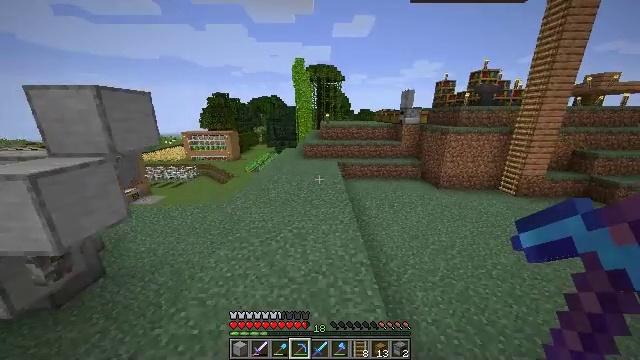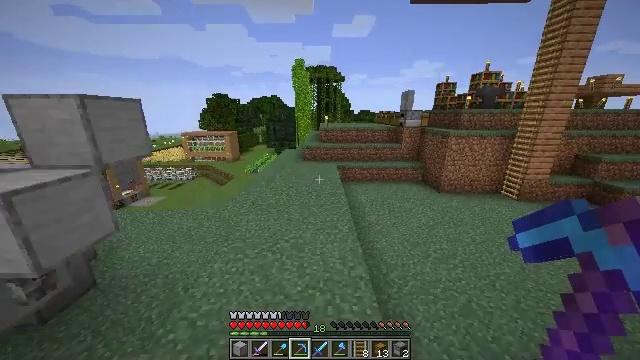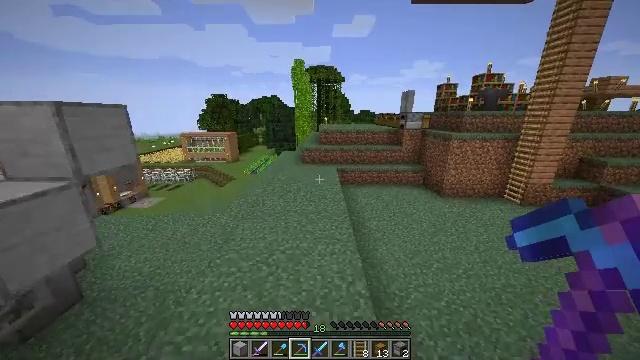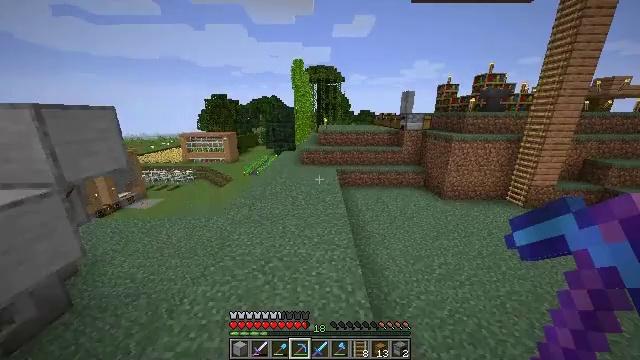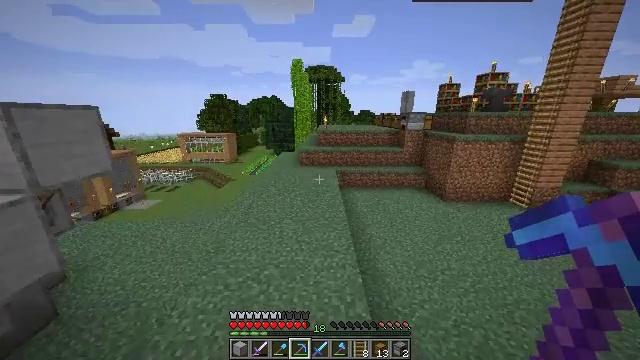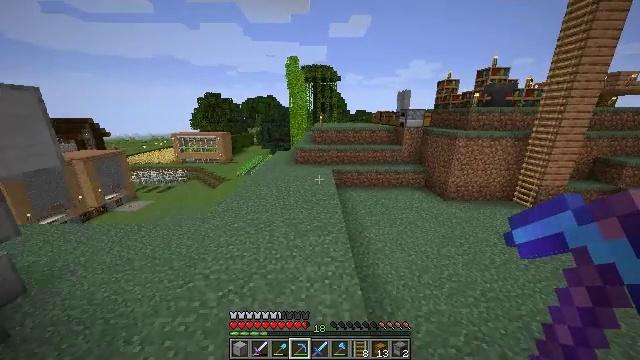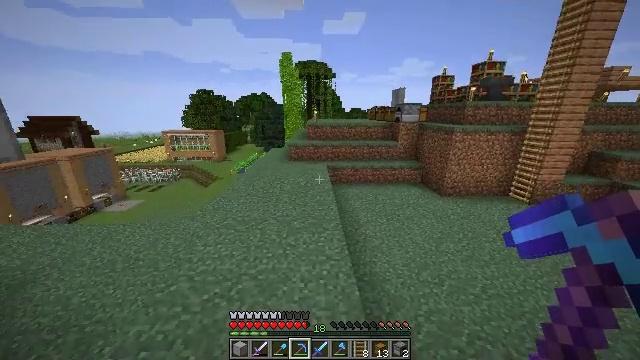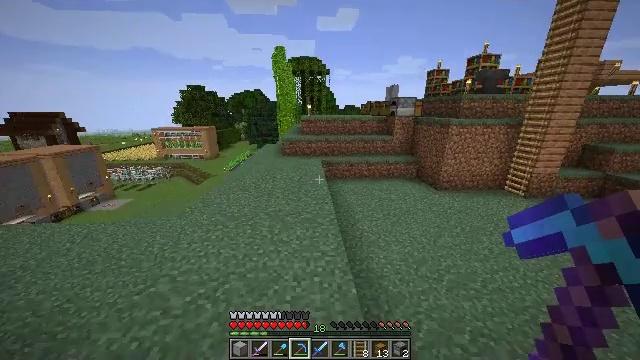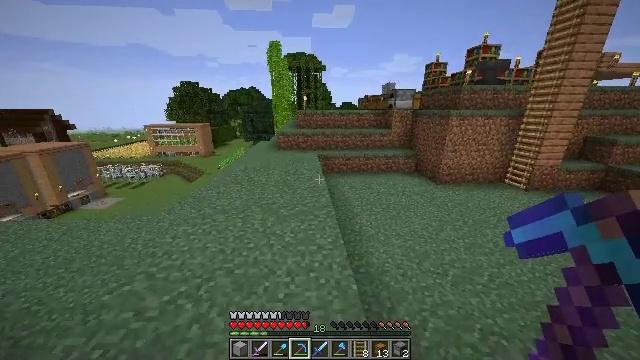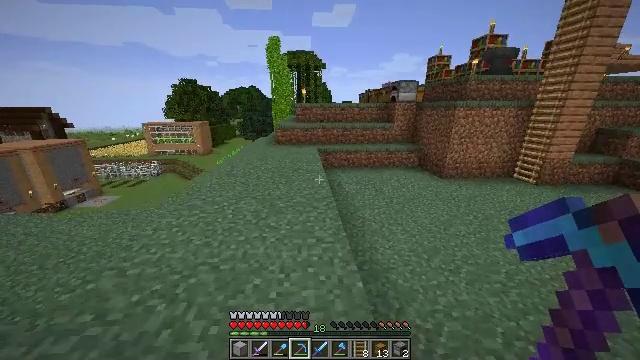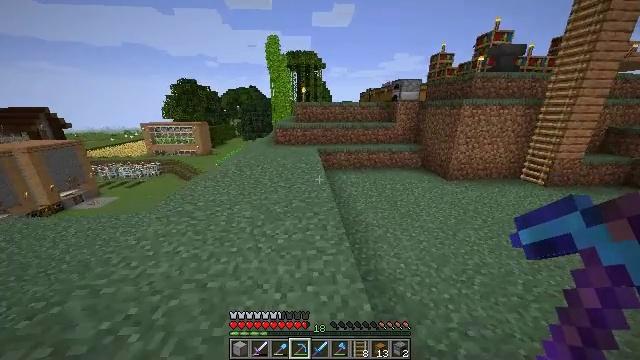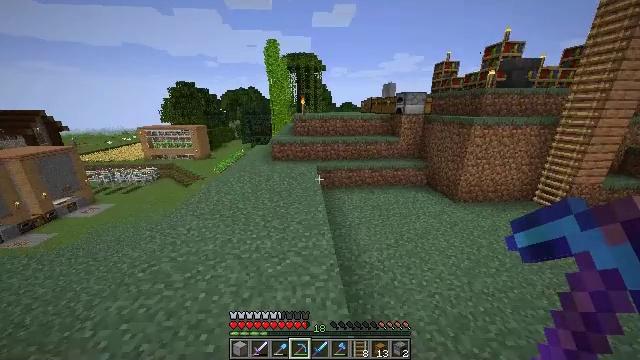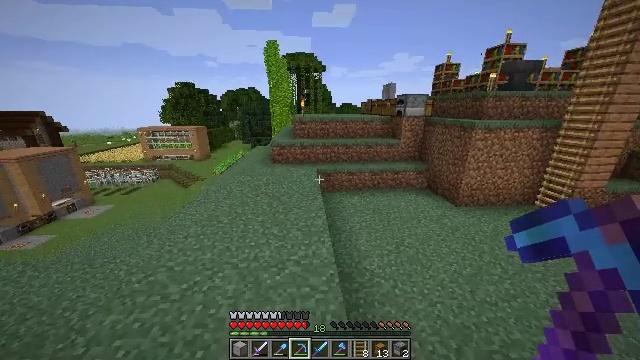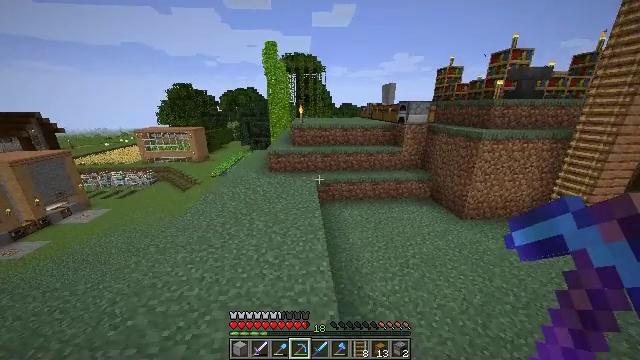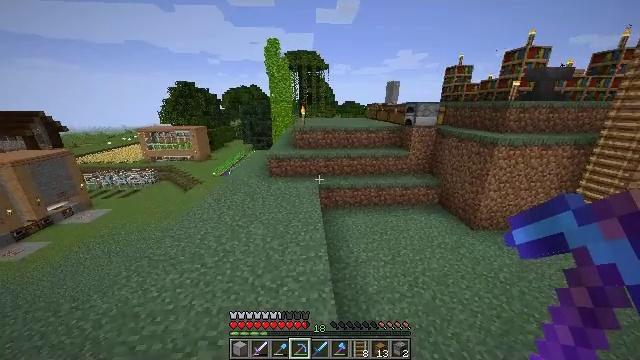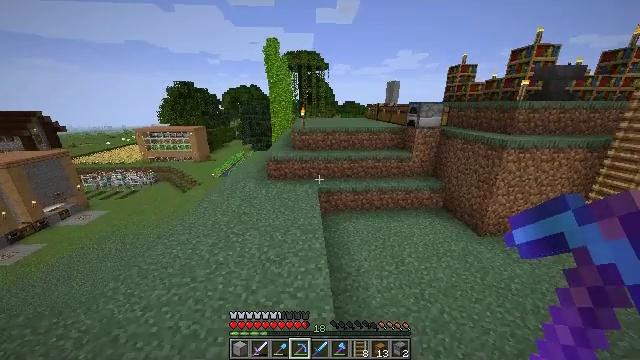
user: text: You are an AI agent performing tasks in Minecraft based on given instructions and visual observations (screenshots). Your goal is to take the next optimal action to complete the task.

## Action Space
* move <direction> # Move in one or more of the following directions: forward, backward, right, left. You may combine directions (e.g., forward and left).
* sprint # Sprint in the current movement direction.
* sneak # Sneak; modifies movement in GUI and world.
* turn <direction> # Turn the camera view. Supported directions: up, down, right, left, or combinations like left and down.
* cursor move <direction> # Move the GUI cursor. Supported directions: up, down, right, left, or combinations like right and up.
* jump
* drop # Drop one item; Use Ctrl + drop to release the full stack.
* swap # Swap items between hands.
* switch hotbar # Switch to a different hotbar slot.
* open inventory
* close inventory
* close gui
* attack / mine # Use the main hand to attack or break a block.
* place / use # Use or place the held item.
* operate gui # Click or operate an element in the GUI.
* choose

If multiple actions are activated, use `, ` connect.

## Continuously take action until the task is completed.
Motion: motion action
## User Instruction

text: Mine the smooth stone.
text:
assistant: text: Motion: move forward, jump
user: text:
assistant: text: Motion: move forward, jump
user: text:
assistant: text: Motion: move forward, jump
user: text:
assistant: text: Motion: move forward, jump
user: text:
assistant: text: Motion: move forward, jump
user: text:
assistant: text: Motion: move forward, turn right, jump
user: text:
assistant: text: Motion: move forward, sprint, turn right, jump
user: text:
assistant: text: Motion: move forward, sprint, jump
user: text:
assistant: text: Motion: move forward, sprint, jump
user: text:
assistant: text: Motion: move forward, sprint, jump
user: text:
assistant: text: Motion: move forward, jump
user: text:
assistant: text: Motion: move forward, jump
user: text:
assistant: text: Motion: move forward, jump
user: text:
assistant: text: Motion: move forward, jump
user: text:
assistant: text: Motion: move forward, jump
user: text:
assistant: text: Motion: move forward, jump
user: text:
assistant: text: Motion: move forward, jump
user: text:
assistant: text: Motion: move forward, sprint, jump
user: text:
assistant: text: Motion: move forward, sprint, jump
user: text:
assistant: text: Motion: move forward, sprint, jump
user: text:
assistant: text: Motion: move forward, sprint, jump
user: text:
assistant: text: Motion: move forward, jump
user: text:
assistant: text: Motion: move forward, jump
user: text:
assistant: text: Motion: move forward, jump
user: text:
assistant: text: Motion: move forward, jump
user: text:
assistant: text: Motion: move forward, jump
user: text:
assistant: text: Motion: move forward, jump
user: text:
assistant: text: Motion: move forward, jump
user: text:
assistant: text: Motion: move forward, jump
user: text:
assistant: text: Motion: move forward, jump